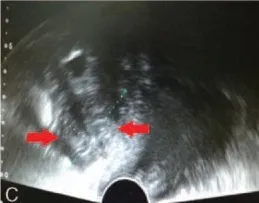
Color ultrasonography examination. Hysteromyoma (red arrow).
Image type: radiology (ultrasound)